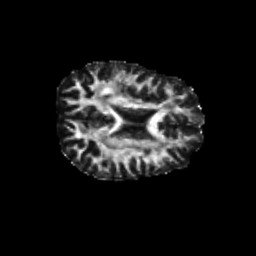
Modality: FA
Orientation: axial
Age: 22
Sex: male
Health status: healthy
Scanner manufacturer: siemens
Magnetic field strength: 3 T
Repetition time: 10.8 s
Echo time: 0.082 s